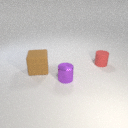
large brown rubber cube to the left of small purple metal cylinder